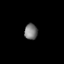
Tissue: lung
Cell type: Epithelial cells
Senescence score: 0.2102
Nuclear area (px): 201
Mean DAPI intensity: 121.97